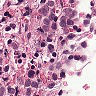
Metastatic tissue present: yes